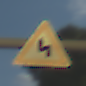
Verkehrszeichen: DoppelkurveZunaechstLinks
Umgebung: Outdoor, Nature
Tageszeit: MorningAfternoon
Wetter: PartlyCloudy
Licht: Natural
Jahreszeit: NotSpecified
Kontrast: HighContrast